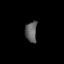
Tissue: prostate
Cell type: T cells
Senescence score: 0.6903
Nuclear area (px): 235
Mean DAPI intensity: 97.345